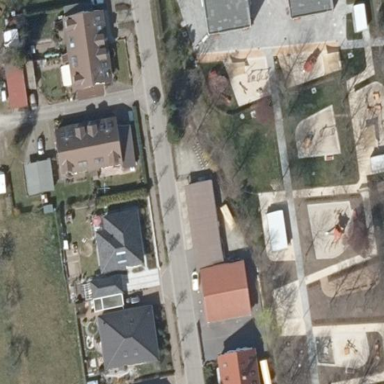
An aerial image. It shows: Kindergarten.